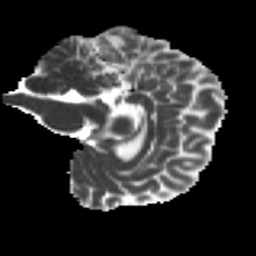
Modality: MD
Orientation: sagittal
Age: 25
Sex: female
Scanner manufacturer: ge
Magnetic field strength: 3 T
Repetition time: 7.8 s
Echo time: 0.0608 s